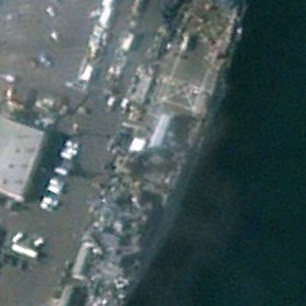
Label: combat